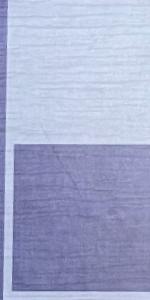
Label: Empty